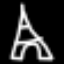
Label: The Eiffel Tower